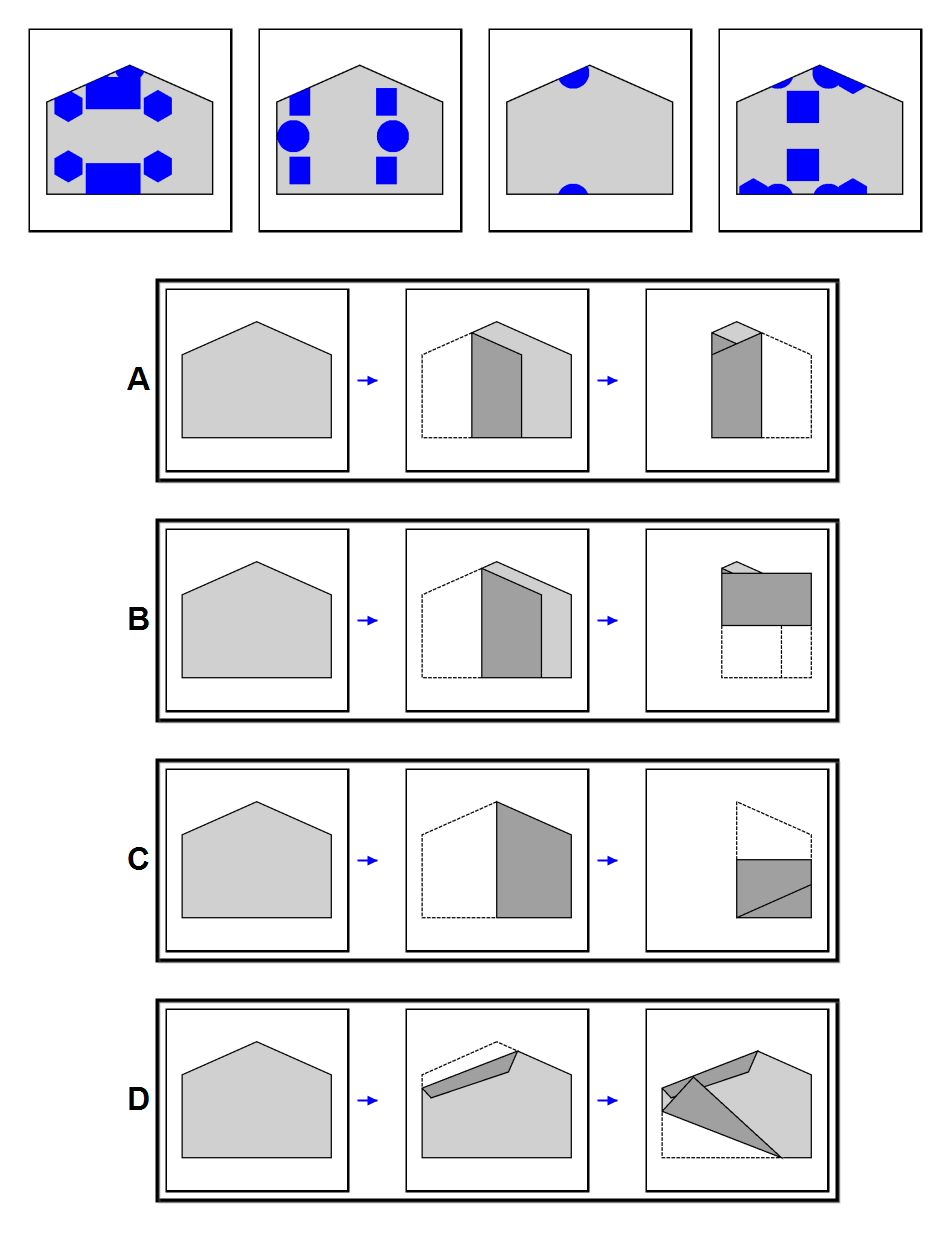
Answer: B